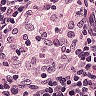
Metastatic tissue present: no